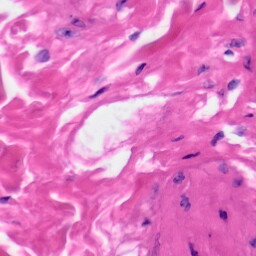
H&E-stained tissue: Skin